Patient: sex M, age 48
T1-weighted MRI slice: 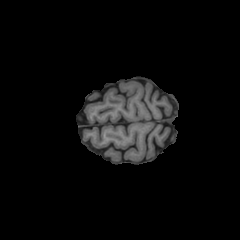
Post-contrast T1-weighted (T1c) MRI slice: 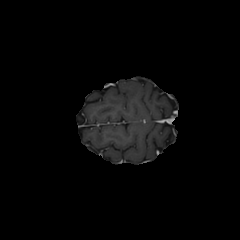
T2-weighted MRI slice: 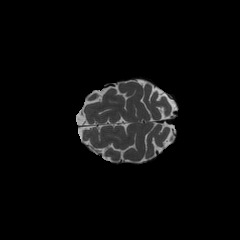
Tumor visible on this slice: no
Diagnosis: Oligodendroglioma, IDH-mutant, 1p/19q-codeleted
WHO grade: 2